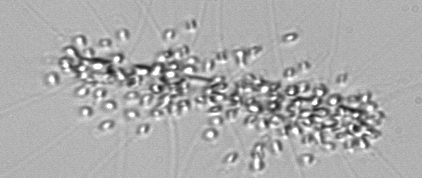
Label: Chaetoceros_didymus_TAG_external_flagellate